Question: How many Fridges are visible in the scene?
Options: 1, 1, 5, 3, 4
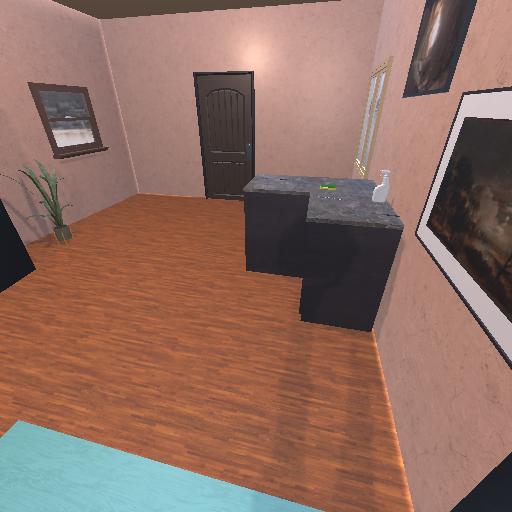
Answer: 1